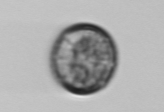
Label: Thalassiosira